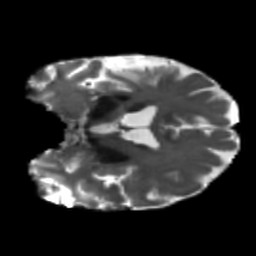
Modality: T2w
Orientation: coronal
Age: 66
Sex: male
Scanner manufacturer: siemens
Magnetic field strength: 3 T
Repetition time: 5.47 s
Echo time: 0.0854 s